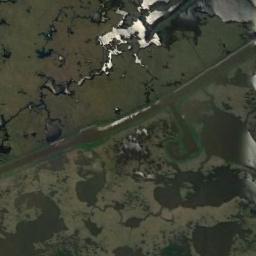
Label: wetland